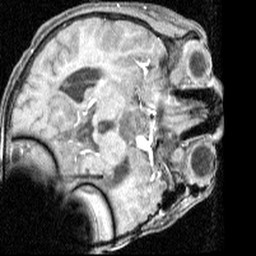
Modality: angio
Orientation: axial
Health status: ill
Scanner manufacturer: siemens
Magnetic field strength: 1.5 T
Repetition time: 0.039 s
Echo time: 0.00502 s